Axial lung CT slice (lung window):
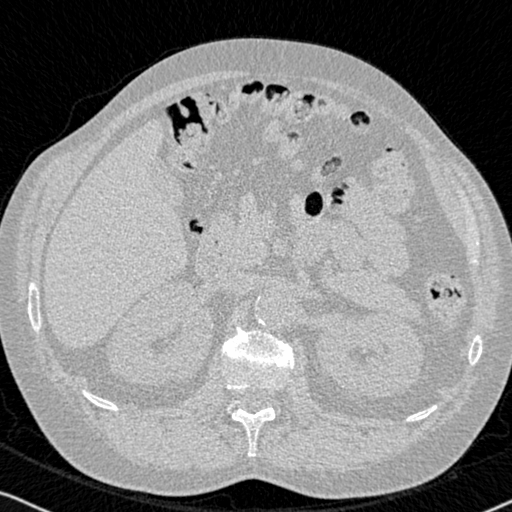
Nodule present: no